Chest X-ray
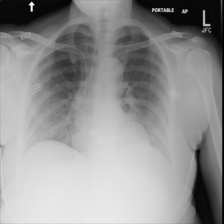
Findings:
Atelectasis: negative
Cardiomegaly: negative
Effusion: negative
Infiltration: negative
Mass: negative
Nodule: negative
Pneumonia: negative
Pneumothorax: negative
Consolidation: negative
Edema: negative
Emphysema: negative
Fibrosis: negative
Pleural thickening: negative
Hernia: negative